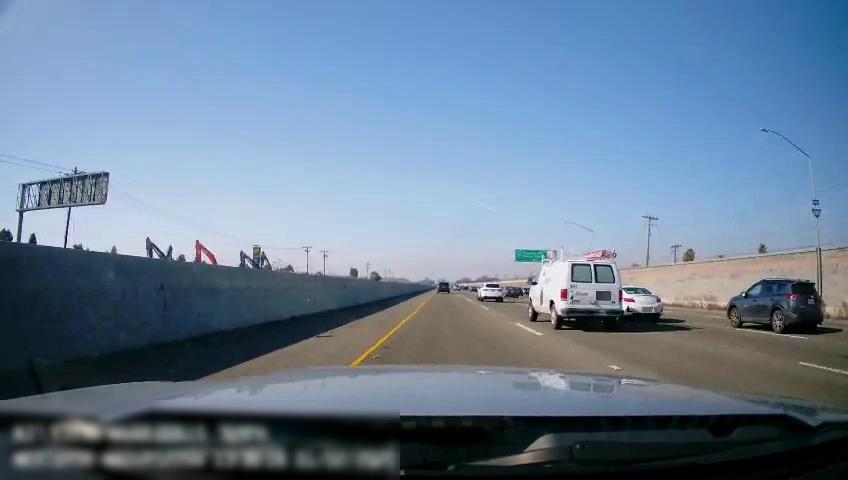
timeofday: Day
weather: Sunny
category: Drivable Space
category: Vehicles | SUV
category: Vehicles | SUV
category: Vehicles | Car
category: Vehicles | SUV
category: Vehicles | Car
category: Vehicles | Van
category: Lanes | Current Lane
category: Lanes | Current Lane
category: Lanes | Alternate Lane
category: Lanes | Alternate Lane
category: Traffic | Signs